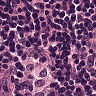
Metastatic tissue present: yes